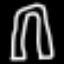
Label: pants